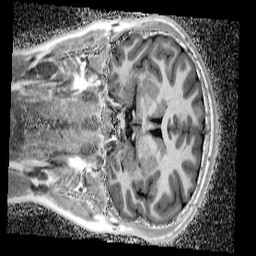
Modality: UNIT1_denoised
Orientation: coronal
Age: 13
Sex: male
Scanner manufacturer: siemens
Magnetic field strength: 3 T
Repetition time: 4 s
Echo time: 0.00299 s